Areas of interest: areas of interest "Sport and cultural"
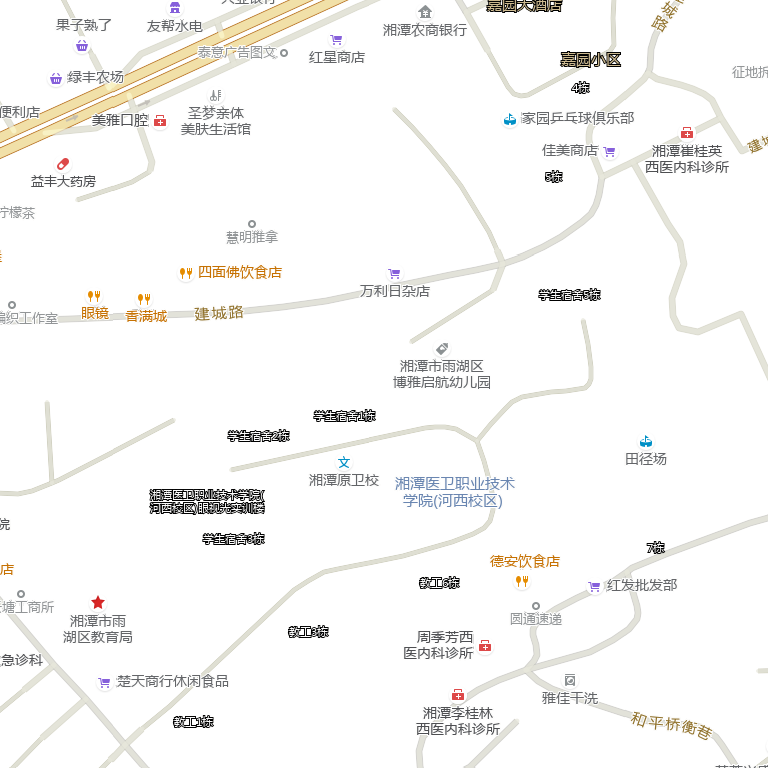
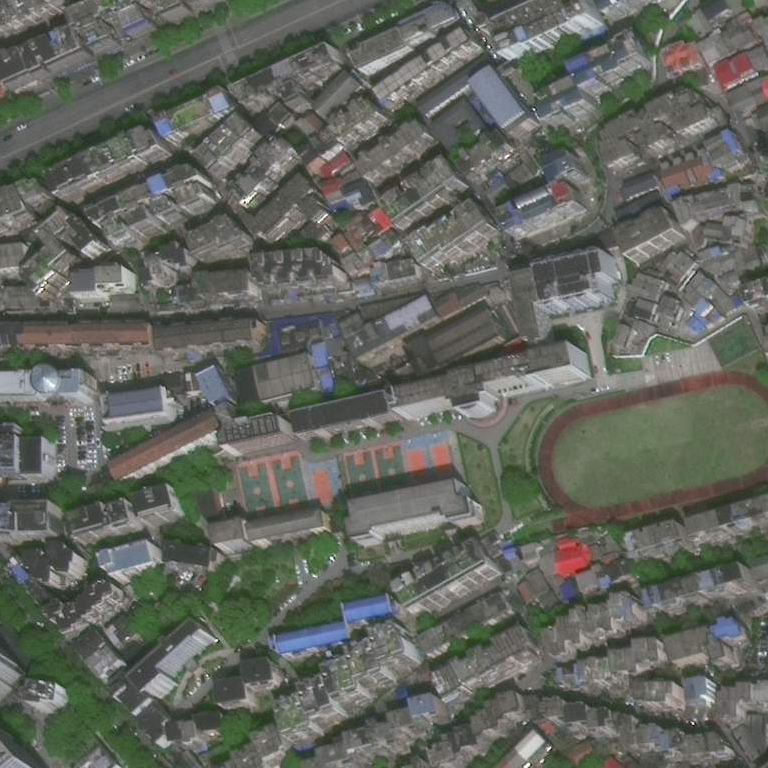